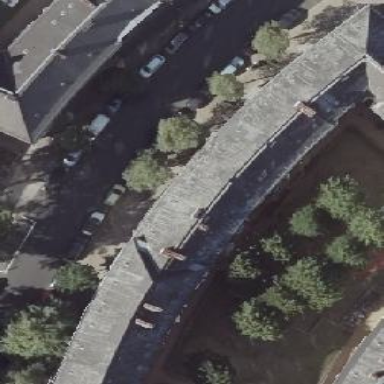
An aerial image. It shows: Gabled roof apartment building with grey rooftop.